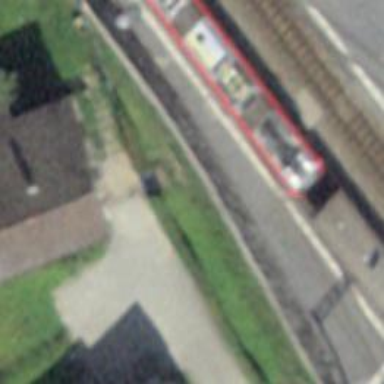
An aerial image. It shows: Narrow-gauge railway in service yard. The railway is electrified with contact line.